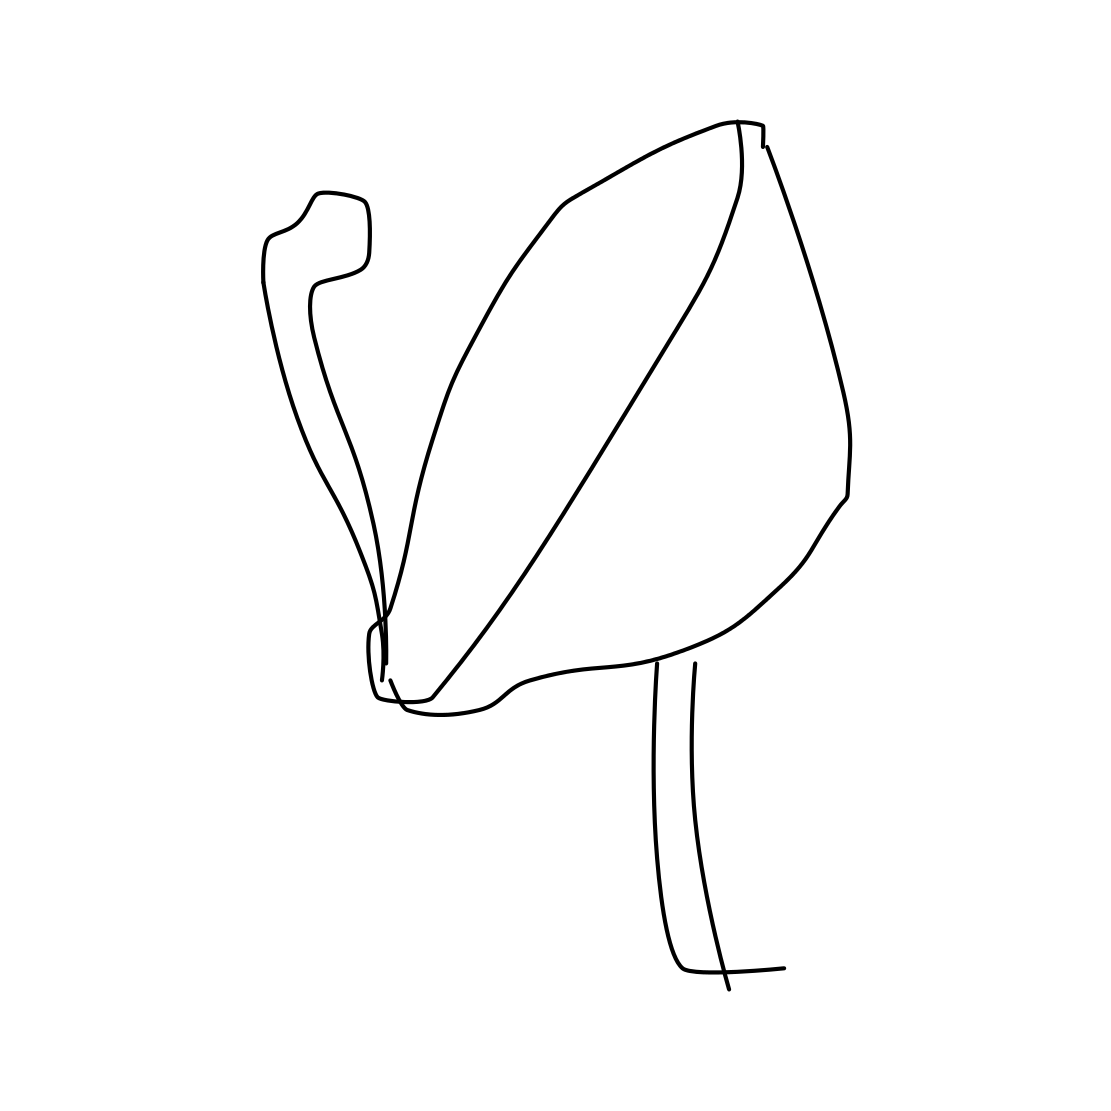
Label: satellite dish